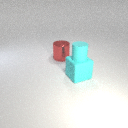
large cyan rubber cube to the right of large red metal cylinder